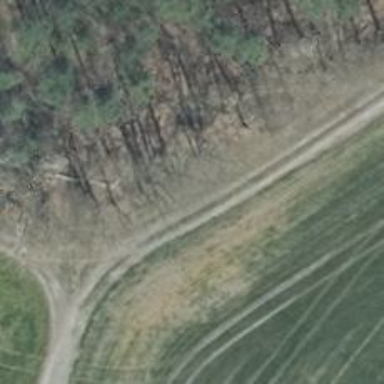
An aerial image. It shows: Track with ground surface. The track type is grade 5.